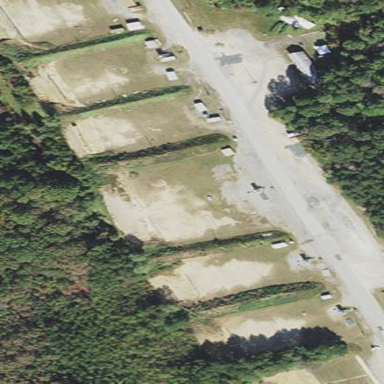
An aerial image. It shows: Shooting range pitch located in military range.